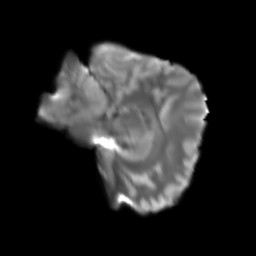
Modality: T2w
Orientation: sagittal
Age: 25
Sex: female
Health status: healthy
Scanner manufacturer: siemens
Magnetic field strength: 3 T
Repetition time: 3.6 s
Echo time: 0.0964 s